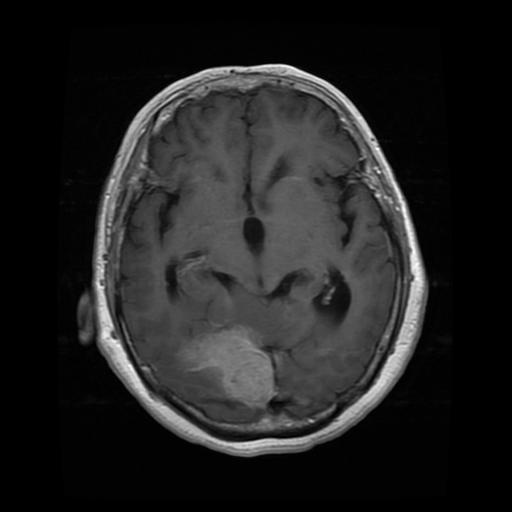
Label: meningioma